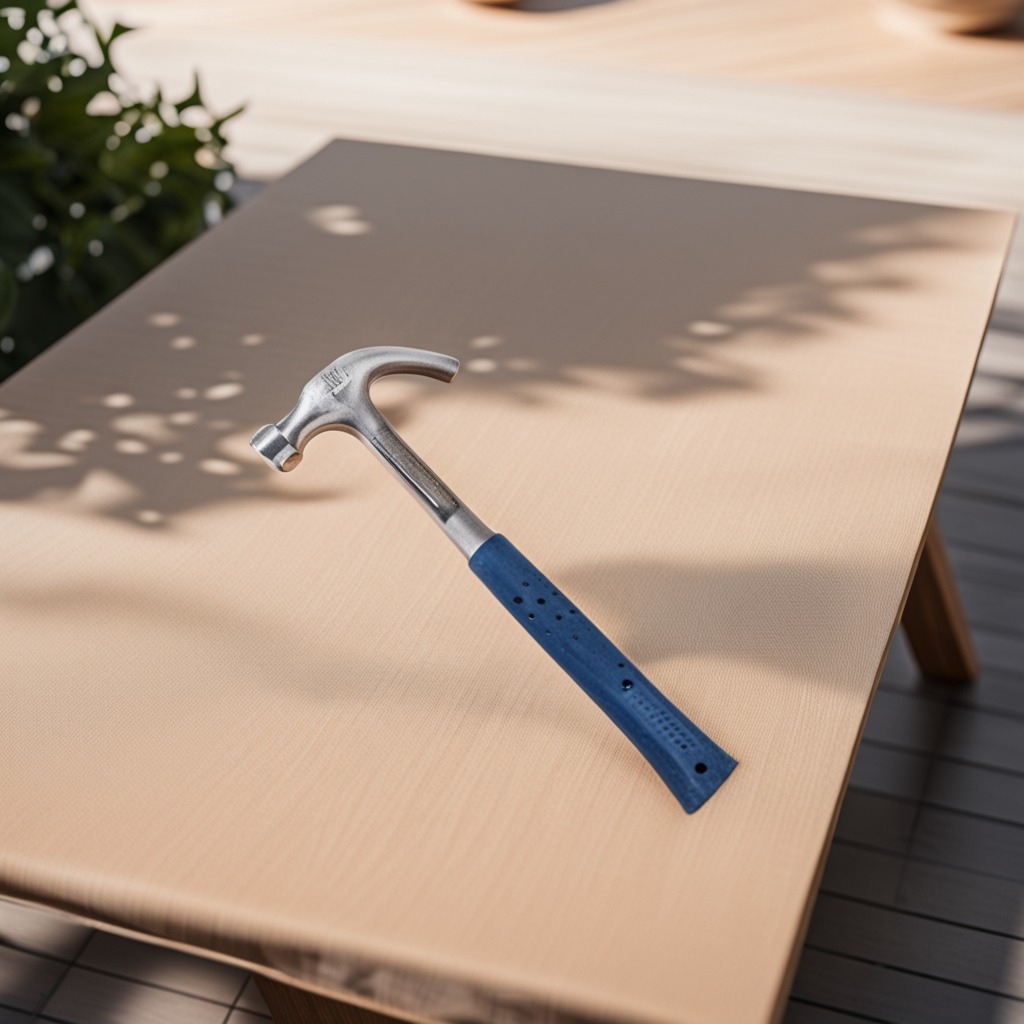
A hammer lying on a wooden table in an outdoor workshop during daytime bright natural light soft shadows worn but beneath the cloth